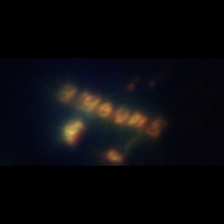
Taxon: Chaetoceros
Group: Diatoms